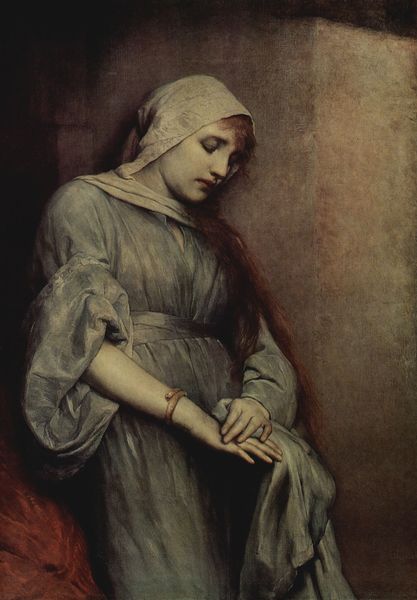
Titel: Lady Macbeth
Künstler: Gabriel Cornelius von Max
Standort: Sankt Petersburg
Institution: Eremitage
Schlagwörter: blau, dunkel, hand, haut, schatten, umhang, mädchen, braun, brust, finger, frau, grau, haar, kleid, licht, mund, nase, profil, raum, schmuck, schwarz, stirn, weiss, blick, gürtel, rot, schleier, tuch, haube, malerei, symbolismus, wand, arm, augen, blass, falten, gesicht, lang, stehen, trauer, weit, ärmel, hals, hände, portrait, porträt, öl, einsam, gewand, haare, stehend, stoff, innen, locken, traurig, ecke, schlafen, düster, mauer, kopftuch, angelehnt, melancholie, gesenkt, still, stehende, geschlossen, lider, geneigt, kante, rothaarig, augen zu, schlange, armband, armreif, elend, mittelalter, bleich, anlehnen, armut, trauern, drau, hexe, gugel, bleicvh